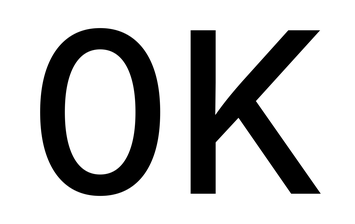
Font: Inter_Medium